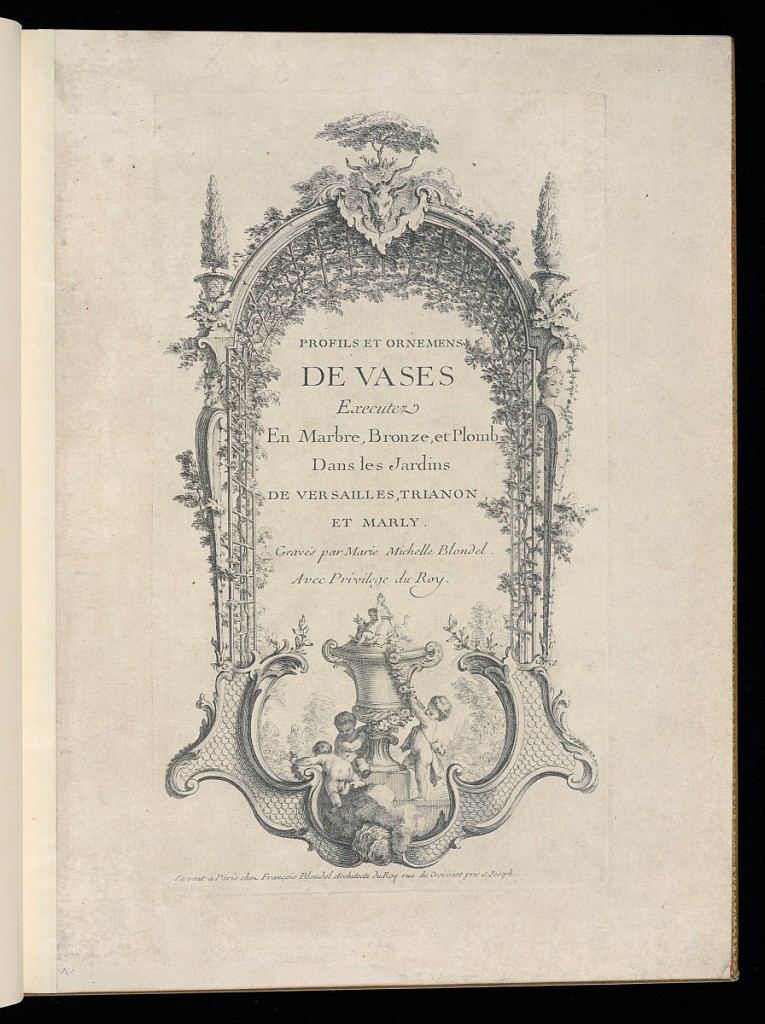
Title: Title Page
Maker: Marie Michelle Blondel, French, active mid 18th century
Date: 1744–56
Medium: Etching on laid paper
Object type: Print
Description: Title page for a series of 25 vases from gardens at Versailles, Trianon and Marly. The text is lettered within an arched trellis with climbing foliage. The top of the arch is decorated with C-scroll and acanthus ornament with a ram's head and a small tree above. The sides of the trellis are decorated with herms supporting small potted plants. The bottom of the trellis morphs into c-scroll, acanthus, and floral ornament, with a fish scale pattern, and a lidded vase on a socle. Three putti decorate the vase with a garland of flowers.